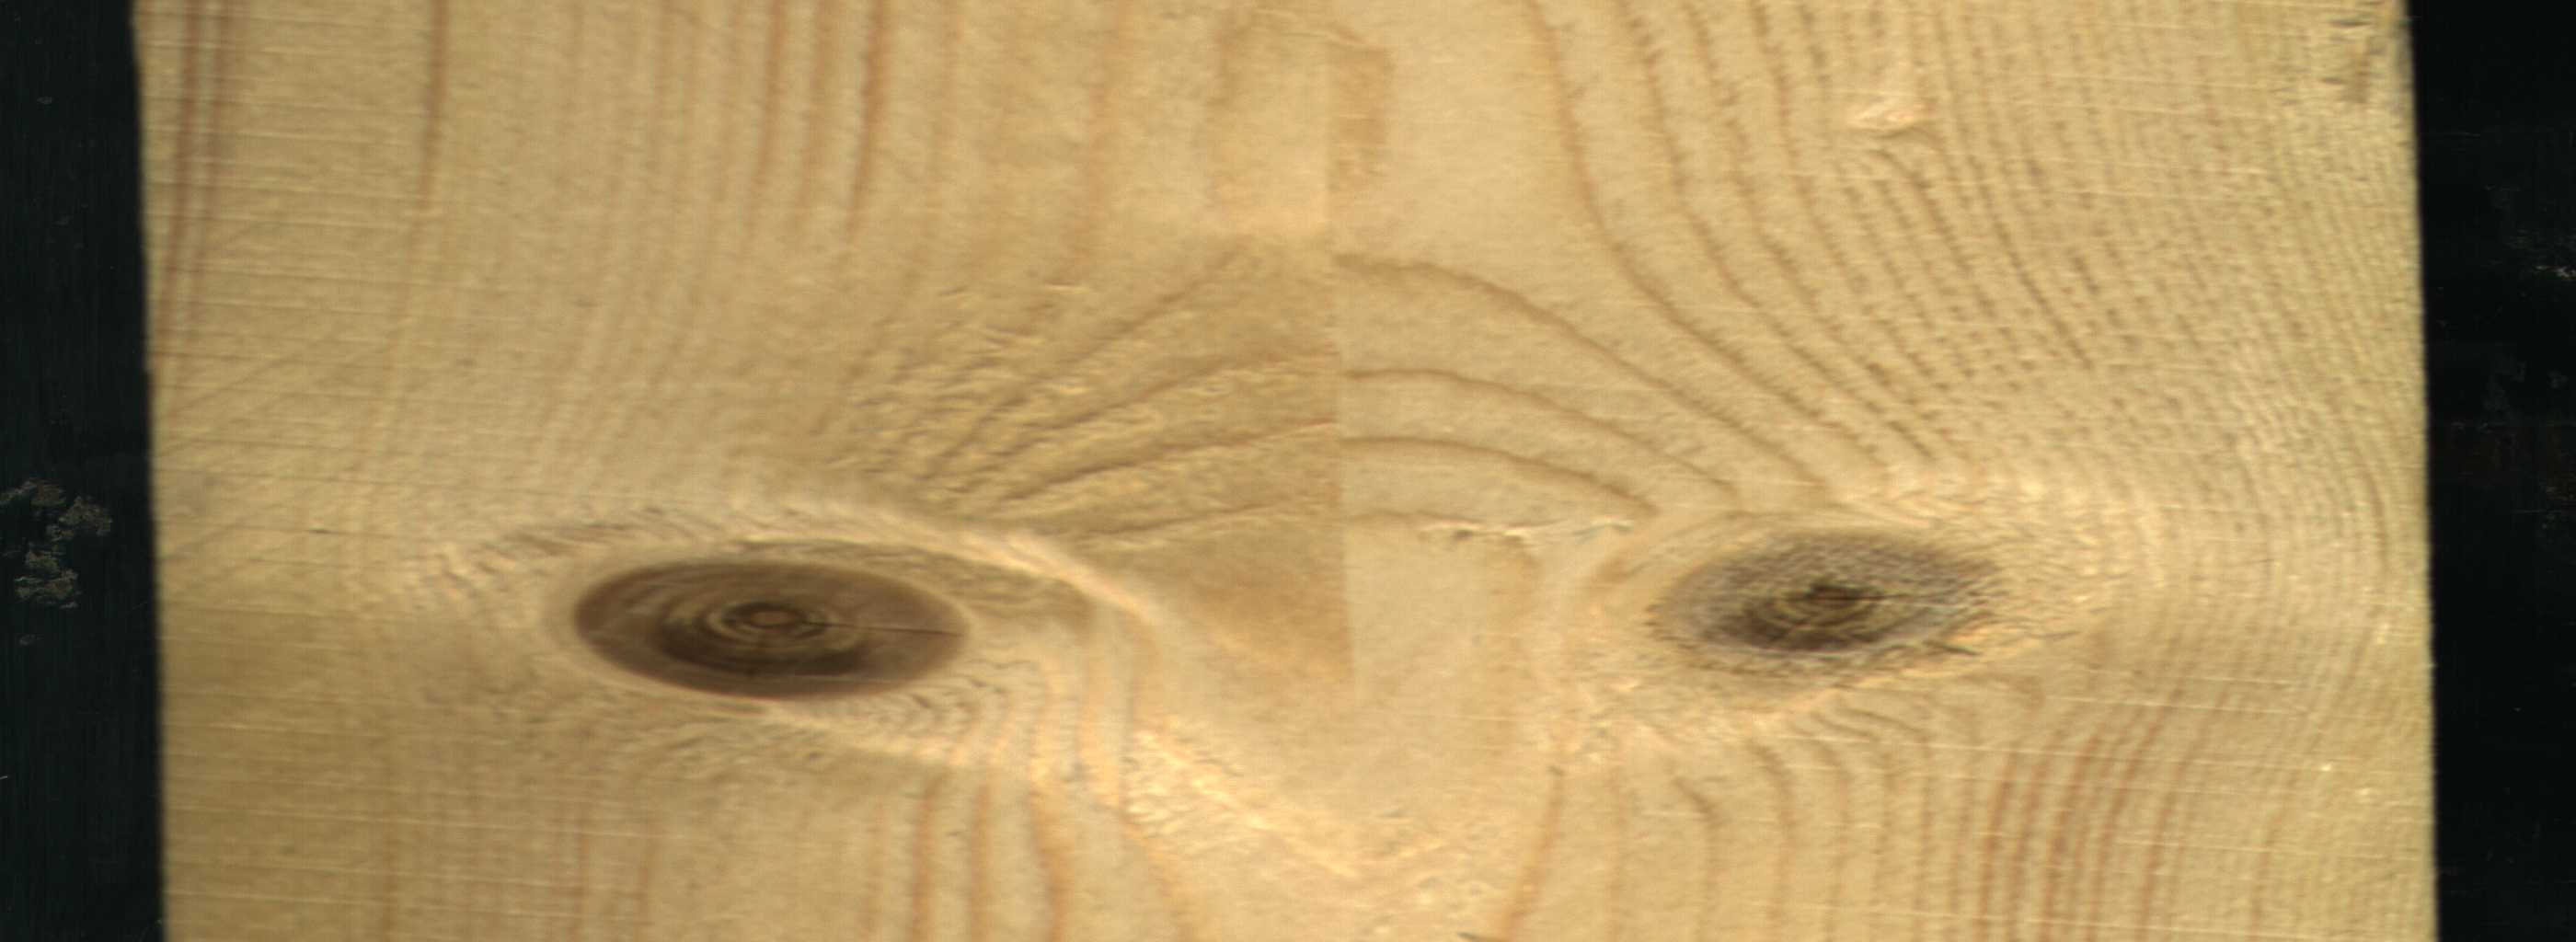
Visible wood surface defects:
Live_Knot
Live_Knot